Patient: sex M, age 85
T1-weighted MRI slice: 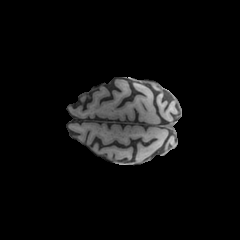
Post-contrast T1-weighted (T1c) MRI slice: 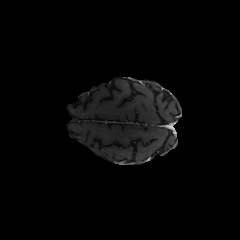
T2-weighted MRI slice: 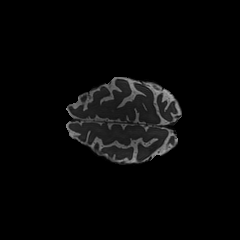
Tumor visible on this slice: yes
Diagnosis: Glioblastoma, IDH-wildtype
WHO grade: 4